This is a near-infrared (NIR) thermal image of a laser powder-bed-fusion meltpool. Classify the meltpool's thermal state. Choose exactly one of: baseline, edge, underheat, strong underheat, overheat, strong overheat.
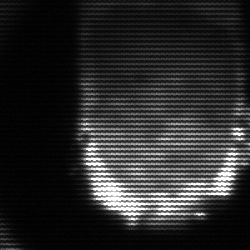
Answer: baseline